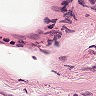
Metastatic tissue present: no